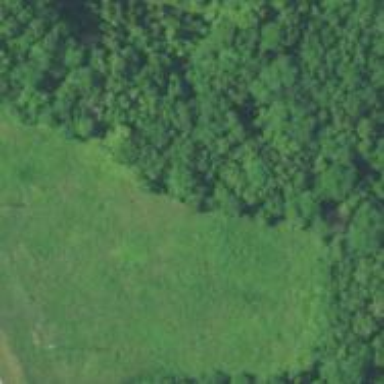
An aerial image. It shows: Beautiful woodland area.